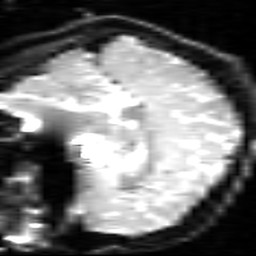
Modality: inplaneT2
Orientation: sagittal
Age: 25
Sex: female